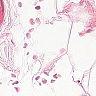
Metastatic tissue present: no